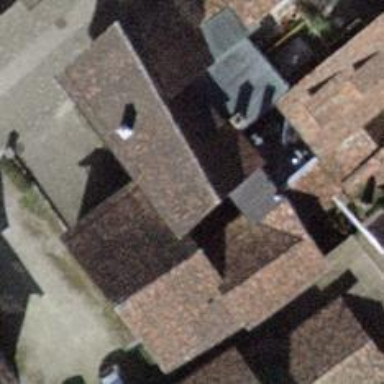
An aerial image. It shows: Shed building.